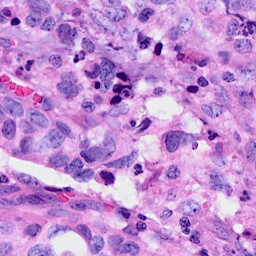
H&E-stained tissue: Breast